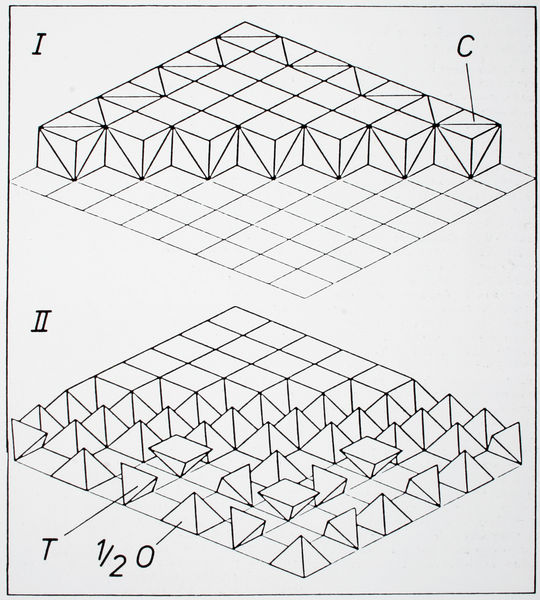
Titel: MERO-System, Kubuselemente, Tetraeder und Halb-Oktaeder
Künstler: Max Mengeringhausen
Schlagwörter: weiß, grau, raum, schwarz, skizze, zeichnung, anlage, rahmen, gitter, papier, modell, fläche, grafik, graphik, linien, zahlen, form, schwarzweiß, buchstaben, beschriftung, entwurf, würfel, quadrate, struktur, diagonalen, dreiecke, geometrie, quadrat, vierecke, kuben, raster, dreidimensional, aufteilung, kristallin, kristalle, pyramiden, inhalte, isimetrie